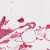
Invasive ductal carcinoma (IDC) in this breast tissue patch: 0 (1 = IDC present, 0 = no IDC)